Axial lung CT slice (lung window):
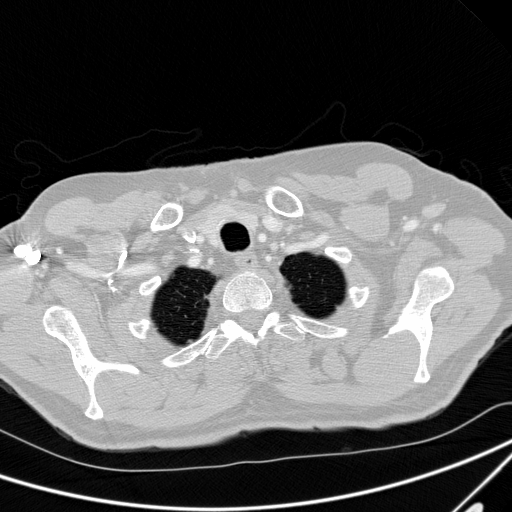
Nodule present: no